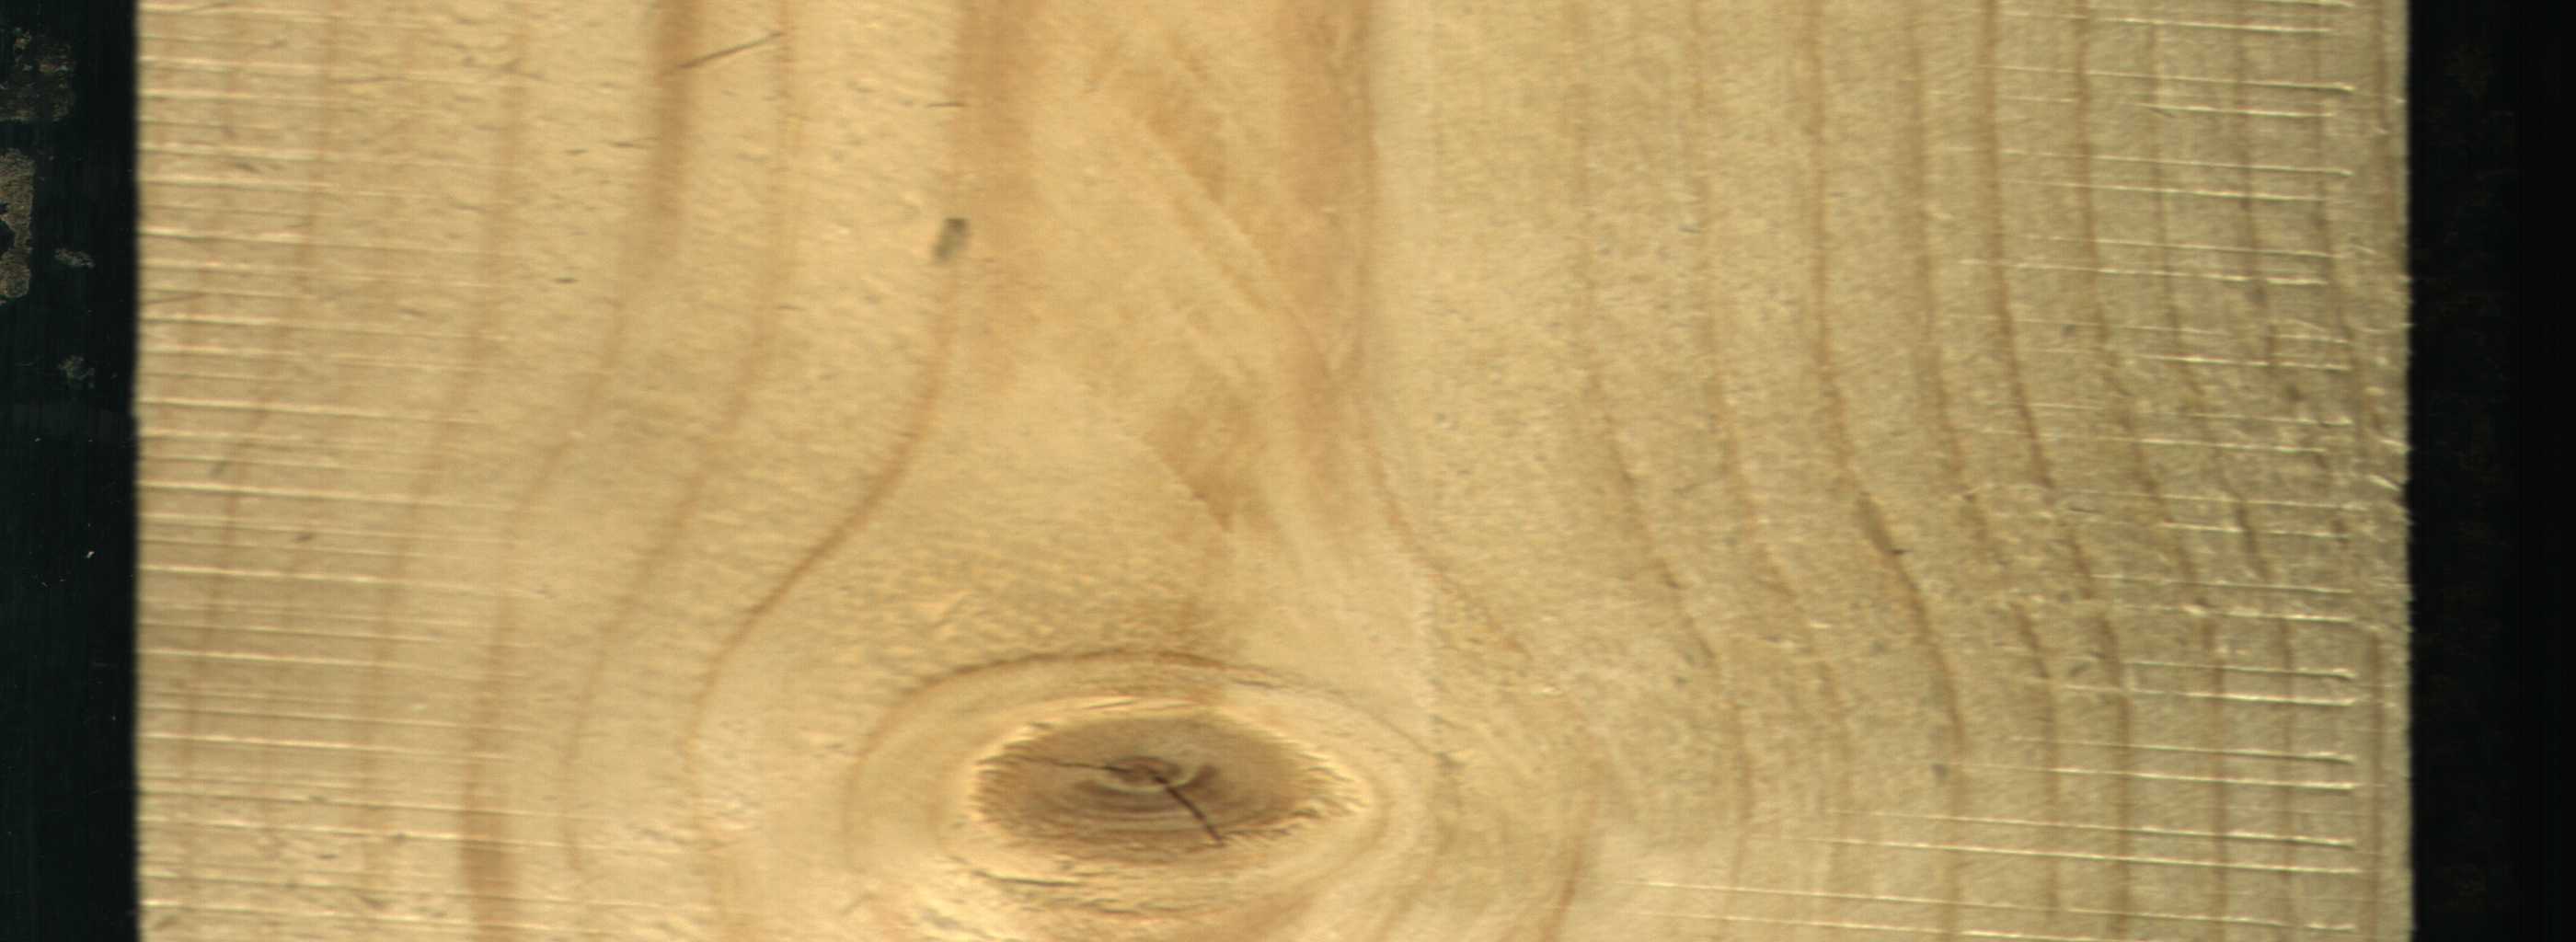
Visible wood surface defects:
knot_with_crack